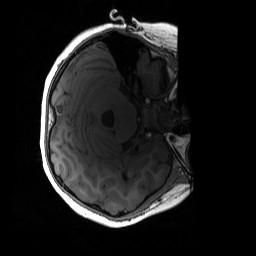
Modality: T1w
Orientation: axial
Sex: female
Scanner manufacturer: siemens
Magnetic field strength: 3 T
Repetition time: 1.9 s
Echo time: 0.00243 s